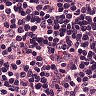
Metastatic tissue present: no